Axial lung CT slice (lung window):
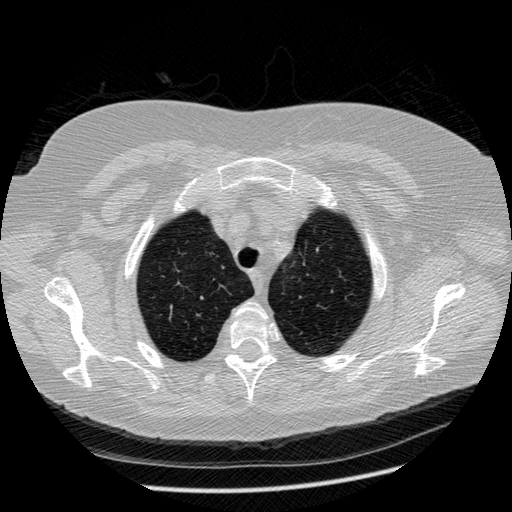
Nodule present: no